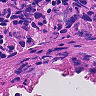
Metastatic tissue present: no